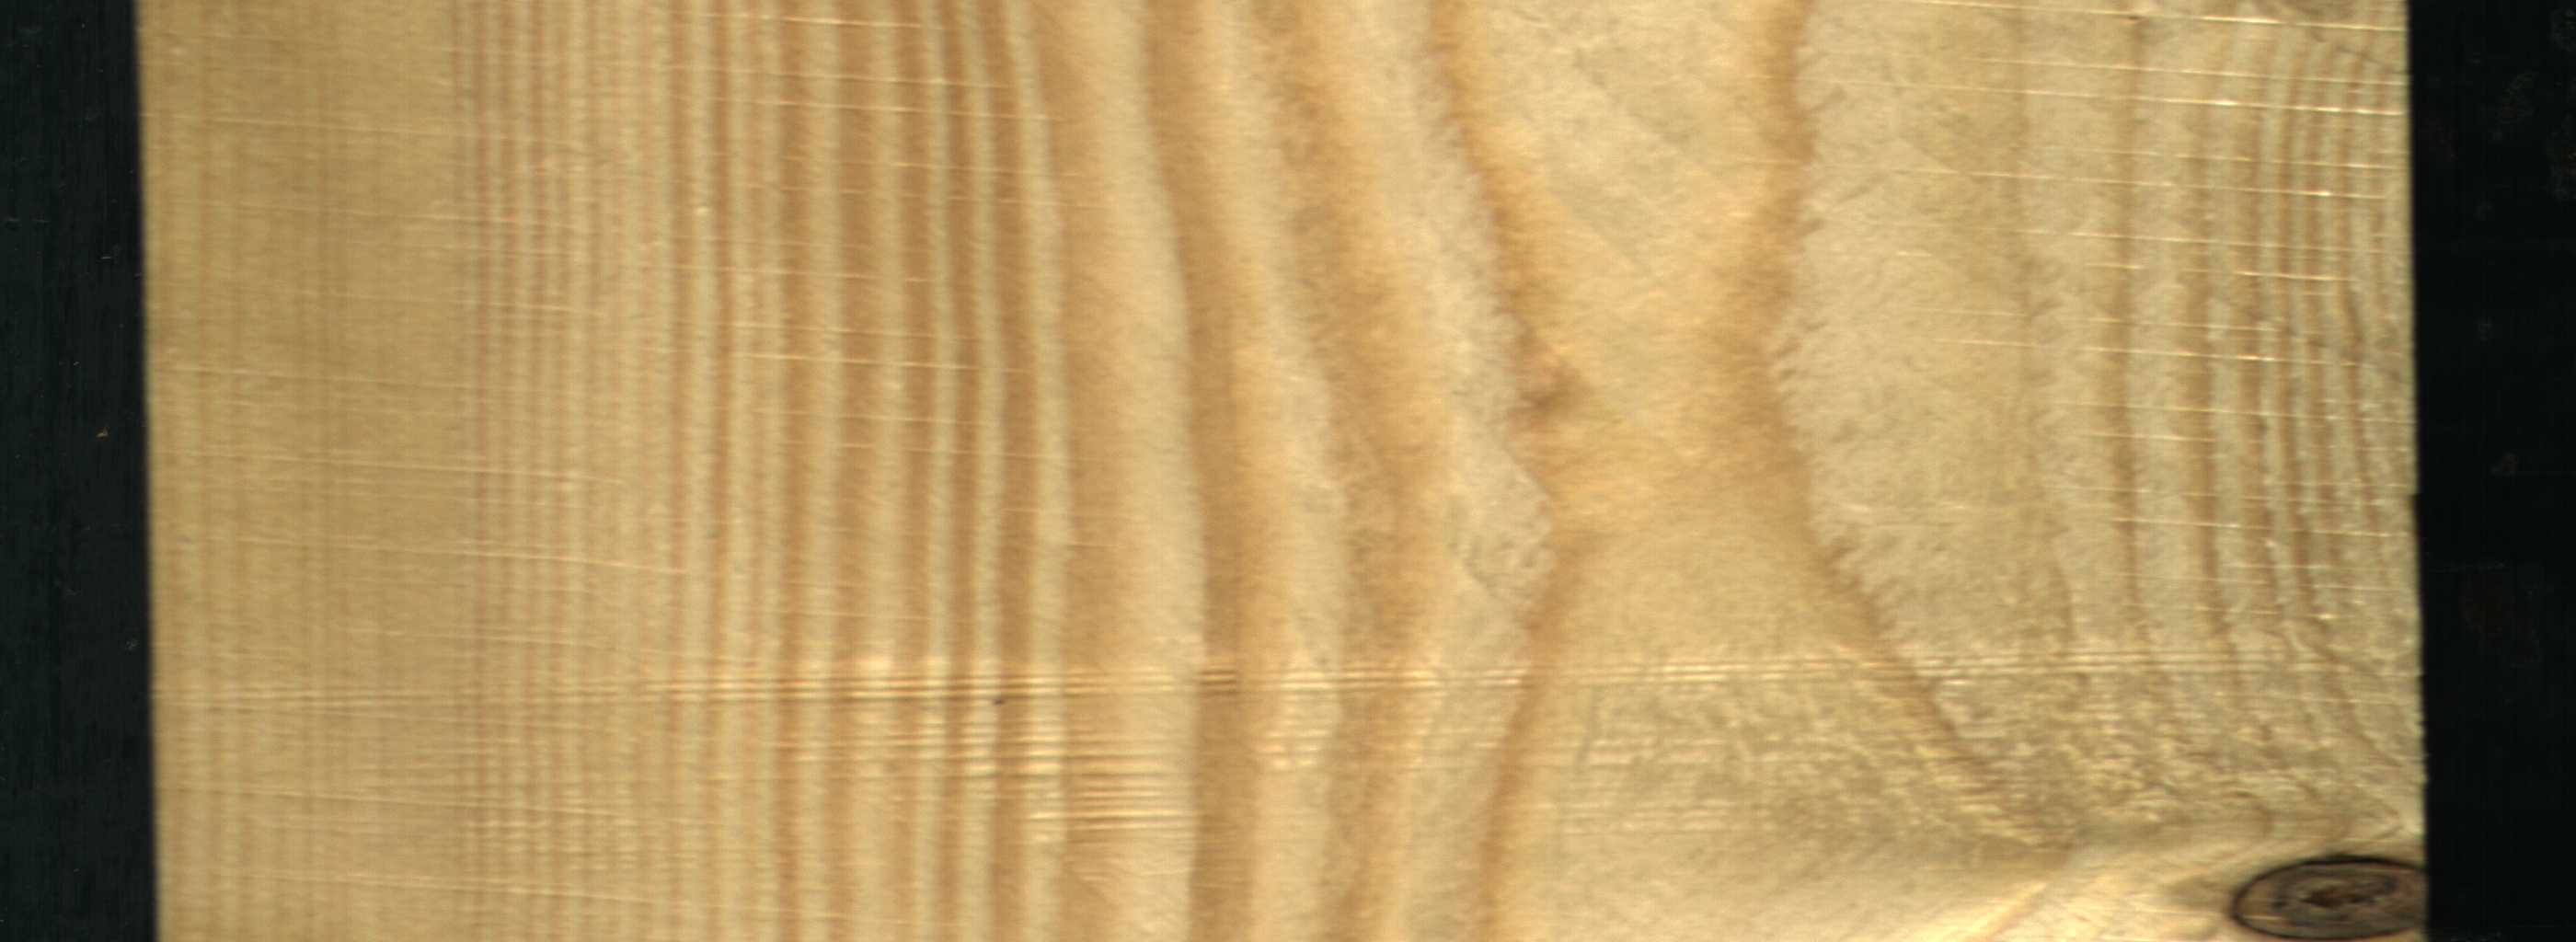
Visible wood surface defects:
Live_Knot